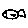
Label: fish